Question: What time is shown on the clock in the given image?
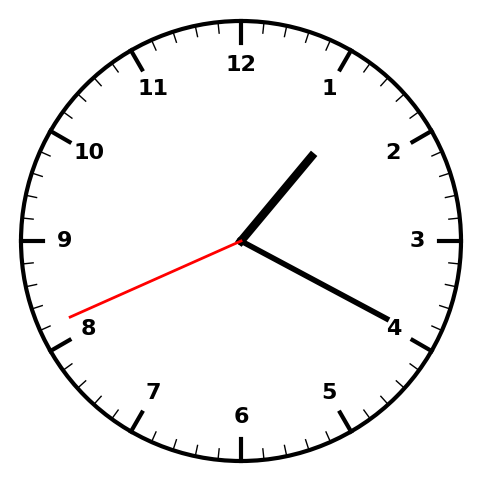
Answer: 01:19:41